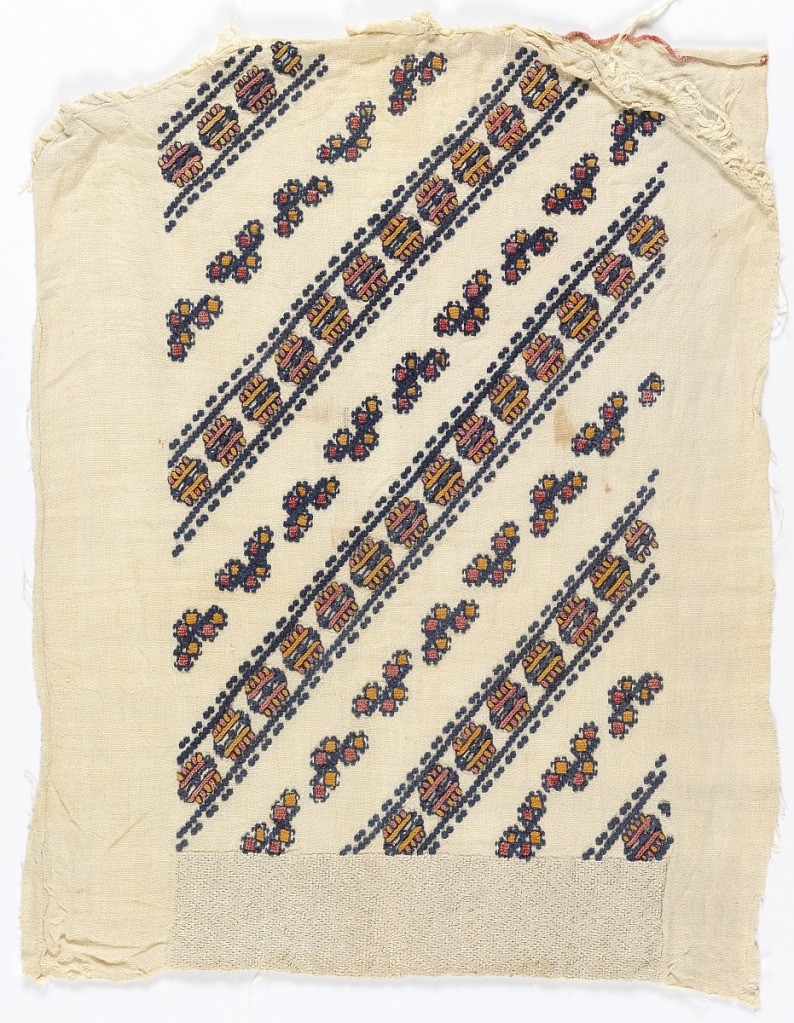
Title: Sleeves
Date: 19th century
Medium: cotton on linen foundation Technique: embroidered on plain weave
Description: Pair of natural plain weave linen sleeves embroidered with cotton, showing pattern of blue diagonal lines composed of dots and clusters of yellow, pink, and blue.